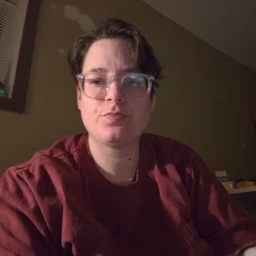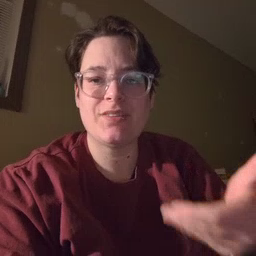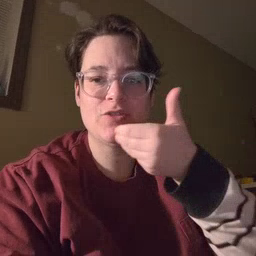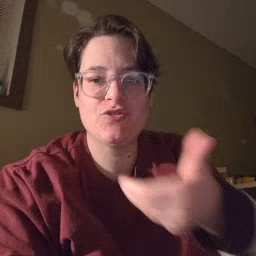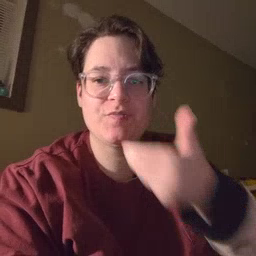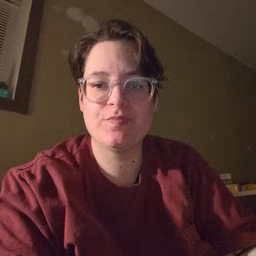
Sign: cereal